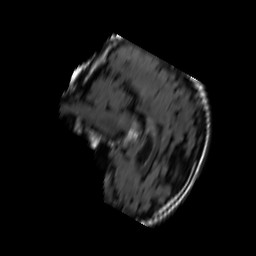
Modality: FLAIR
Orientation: sagittal
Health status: ill
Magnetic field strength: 3 T